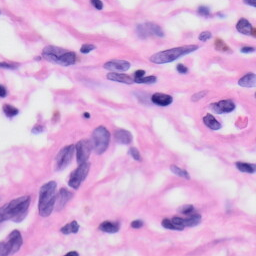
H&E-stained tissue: Skin